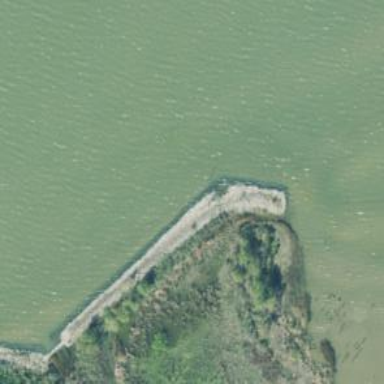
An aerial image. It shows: Breakwater structure.